Question: I am currently working on a personal project with pigpio and piscope on raspberry PI 4.
I try to simulate my TV remote by sending IR signal through an IR LED setup connected on and GND pin (setup is a simple IR LED with a 200 ohm resistor)
I searched on LIRC database my TV remote config file and I did not find it, but I found another one (MKJ40653802-TV) which is said to be working also for my TV which is a :
<URL>
also config file :
'''
begin remote
name MKJ40653802-TV
bits 16
flags SPACE_ENC|CONST_LENGTH
eps 30
aeps 100
header 9061 4473
one 591 1660
zero 591 521
ptrail 590
pre_data_bits 16
pre_data 0x20DF
gap 108029
toggle_bit_mask 0x0
begin codes
KEY_POWER 0x10EF # Was: power
'''
After reading LIRC documentation and explainations on how to contruct an IR signal, I managed to get my hands through a python script which create IR waveform to be fired through IR LED
<URL>
I simply changed the NEC protocol paramters to the values present in the config file.
Also my power on/off hex value is 0x20DF23DC (pre-data + command) that I convert to binary 32 bits :
00100000110111110010001111011100
my code below :
'''
#!/usr/bin/env python3
# Python IR transmitter
# Requires pigpio library
# Supports NEC, RC-5 and raw IR.
# Danijel Tudek, Aug 2016
import subprocess
import ctypes
import time
# This is the struct required by pigpio library.
# We store the individual pulses and their duration here. (In an array of these structs.)
class Pulses_struct(ctypes.Structure):
_fields_ = [("gpioOn", ctypes.c_uint32),
("gpioOff", ctypes.c_uint32),
("usDelay", ctypes.c_uint32)]
# Since both NEC and RC-5 protocols use the same method for generating waveform,
# it can be put in a separate class and called from both protocol's classes.
class Wave_generator():
def __init__(self,protocol):
self.protocol = protocol
MAX_PULSES = 12000 # from pigpio.h
Pulses_array = Pulses_struct * MAX_PULSES
self.pulses = Pulses_array()
self.pulse_count = 0
def add_pulse(self, gpioOn, gpioOff, usDelay):
self.pulses[self.pulse_count].gpioOn = gpioOn
self.pulses[self.pulse_count].gpioOff = gpioOff
self.pulses[self.pulse_count].usDelay = usDelay
self.pulse_count += 1
# Pull the specified output pin low
def zero(self, duration):
self.add_pulse(0, 1 << self.protocol.master.gpio_pin, duration)
# Protocol-agnostic square wave generator
def one(self, duration):
period_time = <PHONE>.0 / self.protocol.frequency
on_duration = int(round(period_time * self.protocol.duty_cycle))
off_duration = int(round(period_time * (1.0 - self.protocol.duty_cycle)))
total_periods = int(round(duration/period_time))
total_pulses = total_periods * 2
# Generate square wave on the specified output pin
for i in range(total_pulses):
if i % 2 == 0:
self.add_pulse(1 << self.protocol.master.gpio_pin, 0, on_duration)
else:
self.add_pulse(0, 1 << self.protocol.master.gpio_pin, off_duration)
# NEC protocol class
class NEC():
def __init__(self,
master,
frequency=38000,
duty_cycle=0.5,
leading_pulse_duration=9061,
leading_gap_duration=4473,
one_pulse_duration = 591,
one_gap_duration = 1660,
zero_pulse_duration = 591,
zero_gap_duration = 521,
trailing_pulse = [1, 590]):
self.master = master
self.wave_generator = Wave_generator(self)
self.frequency = frequency # in Hz, 38000 per specification
self.duty_cycle = duty_cycle # duty cycle of high state pulse
# Durations of high pulse and low "gap".
# The NEC protocol defines pulse and gap lengths, but we can never expect
# that any given TV will follow the protocol specification.
self.leading_pulse_duration = leading_pulse_duration # in microseconds, 9000 per specification
self.leading_gap_duration = leading_gap_duration # in microseconds, 4500 per specification
self.one_pulse_duration = one_pulse_duration # in microseconds, 562 per specification
self.one_gap_duration = one_gap_duration # in microseconds, 1686 per specification
self.zero_pulse_duration = zero_pulse_duration # in microseconds, 562 per specification
self.zero_gap_duration = zero_gap_duration # in microseconds, 562 per specification
self.trailing_pulse = trailing_pulse # trailing 562 microseconds pulse, some remotes send it, some don't
print("NEC protocol initialized")
# Send AGC burst before transmission
def send_agc(self):
print("Sending AGC burst")
self.wave_generator.one(self.leading_pulse_duration)
self.wave_generator.zero(self.leading_gap_duration)
# Trailing pulse is just a burst with the duration of standard pulse.
def send_trailing_pulse(self):
print("Sending trailing pulse")
self.wave_generator.one(self.trailing_pulse[1])
# This function is processing IR code. Leaves room for possible manipulation
# of the code before processing it.
def process_code(self, ircode):
if (self.leading_pulse_duration > 0) or (self.leading_gap_duration > 0):
self.send_agc()
for i in ircode:
if i == "0":
self.zero()
elif i == "1":
self.one()
else:
print("ERROR! Non-binary digit!")
return 1
if self.trailing_pulse[0] == 1:
self.send_trailing_pulse()
return 0
# Generate zero or one in NEC protocol
# Zero is represented by a pulse and a gap of the same length
def zero(self):
self.wave_generator.one(self.zero_pulse_duration)
self.wave_generator.zero(self.zero_gap_duration)
# One is represented by a pulse and a gap three times longer than the pulse
def one(self):
self.wave_generator.one(self.one_pulse_duration)
self.wave_generator.zero(self.one_gap_duration)
# RC-5 protocol class
# Note: start bits are not implemented here due to inconsistency between manufacturers.
# Simply provide them with the rest of the IR code.
class RC5():
def __init__(self,
master,
frequency=36000,
duty_cycle=0.33,
one_duration=889,
zero_duration=889):
self.master = master
self.wave_generator = Wave_generator(self)
self.frequency = frequency # in Hz, 36000 per specification
self.duty_cycle = duty_cycle # duty cycle of high state pulse
# Durations of high pulse and low "gap".
# Technically, they both should be the same in the RC-5 protocol, but we can never expect
# that any given TV will follow the protocol specification.
self.one_duration = one_duration # in microseconds, 889 per specification
self.zero_duration = zero_duration # in microseconds, 889 per specification
print("RC-5 protocol initialized")
# This function is processing IR code. Leaves room for possible manipulation
# of the code before processing it.
def process_code(self, ircode):
for i in ircode:
if i == "0":
self.zero()
elif i == "1":
self.one()
else:
print("ERROR! Non-binary digit!")
return 1
return 0
# Generate zero or one in RC-5 protocol
# Zero is represented by pulse-then-low signal
def zero(self):
self.wave_generator.one(self.zero_duration)
self.wave_generator.zero(self.zero_duration)
# One is represented by low-then-pulse signal
def one(self):
self.wave_generator.zero(self.one_duration)
self.wave_generator.one(self.one_duration)
# RAW IR ones and zeroes. Specify length for one and zero and simply bitbang the GPIO.
# The default values are valid for one tested remote which didn't fit in NEC or RC-5 specifications.
# It can also be used in case you don't want to bother with deciphering raw bytes from IR receiver:
# i.e. instead of trying to figure out the protocol, simply define bit lengths and send them all here.
class RAW():
def __init__(self,
master,
frequency=36000,
duty_cycle=0.33,
one_duration=520,
zero_duration=520):
self.master = master
self.wave_generator = Wave_generator(self)
self.frequency = frequency # in Hz
self.duty_cycle = duty_cycle # duty cycle of high state pulse
self.one_duration = one_duration # in microseconds
self.zero_duration = zero_duration # in microseconds
def process_code(self, ircode):
for i in ircode:
if i == "0":
self.zero()
elif i == "1":
self.one()
else:
print("ERROR! Non-binary digit!")
return 1
return 0
# Generate raw zero or one.
# Zero is represented by low (no signal) for a specified duration.
def zero(self):
self.wave_generator.zero(self.zero_duration)
# One is represented by pulse for a specified duration.
def one(self):
self.wave_generator.one(self.one_duration)
class IR():
def __init__(self, gpio_pin, protocol, protocol_config):
print("Starting IR")
print("Loading libpigpio.so")
self.pigpio = ctypes.CDLL('libpigpio.so')
print("Initializing pigpio")
PI_OUTPUT = 1 # from pigpio.h
self.pigpio.gpioInitialise()
subprocess.Popen('piscope', shell=True)
time.sleep(1)
self.gpio_pin = gpio_pin
print("Configuring pin %d as output" % self.gpio_pin)
self.pigpio.gpioSetMode(self.gpio_pin, PI_OUTPUT) # pin 17 is used in LIRC by default
print("Initializing protocol")
if protocol == "NEC":
self.protocol = NEC(self, **protocol_config)
elif protocol == "RC-5":
self.protocol = RC5(self, **protocol_config)
elif protocol == "RAW":
self.protocol = RAW(self, **protocol_config)
else:
print("Protocol not specified! Exiting...")
return 1
print("IR ready")
# send_code takes care of sending the processed IR code to pigpio.
# IR code itself is processed and converted to pigpio structs by protocol's classes.
def send_code(self, ircode):
print("Processing IR code: %s" % ircode)
code = self.protocol.process_code(ircode)
if code != 0:
print("Error in processing IR code!")
return 1
clear = self.pigpio.gpioWaveClear()
print(clear)
if clear != 0:
print("Error in clearing wave!")
return 1
pulses = self.pigpio.gpioWaveAddGeneric(self.protocol.wave_generator.pulse_count, self.protocol.wave_generator.pulses)
if pulses < 0:
print("Error in adding wave!")
return 1
wave_id = self.pigpio.gpioWaveCreate()
# Unlike the C implementation, in Python the wave_id seems to always be 0.
if wave_id >= 0:
print("Sending wave...")
result = self.pigpio.gpioWaveTxSend(wave_id, 0)
if result >= 0:
print("Success! (result: %d)" % result)
else:
print("Error! (result: %d)" % result)
return 1
else:
print("Error creating wave: %d" % wave_id)
return 1
while self.pigpio.gpioWaveTxBusy():
time.sleep(0.1)
print("Deleting wave")
self.pigpio.gpioWaveDelete(wave_id)
print("Terminating pigpio")
self.pigpio.gpioTerminate()
# Simply define the GPIO pin, protocol (NEC, RC-5 or RAW) and
# override the protocol defaults with the dictionary if required.
# Provide the IR code to the send_code() method.
# An example is given below.
if __name__ == "__main__":
protocol = "NEC"
gpio_pin = 23
protocol_config = dict(one_pulse_duration = 591,
zero_pulse_duration = 591)
ir = IR(gpio_pin, protocol, protocol_config)
ir.send_code("00100000110111110001000011101111")
print("Exiting IR")
'''
When launching the script it's working, I can see the IR LED blinking through phone cam and also I see the waveform generating through piscope :

Everything looks correct to me but I don't know why it's not powering on my TV...
Could you please help me with this problem ? I don't know if I missed something or if I am using the wrong TV code...
Thanks a lot !
I tried other remote code, I tried the toggle-bit-mask on the first bit (toggle_bit_mask = 0x0)
I tried other codes (on and off) from this page :
<URL>
with no success
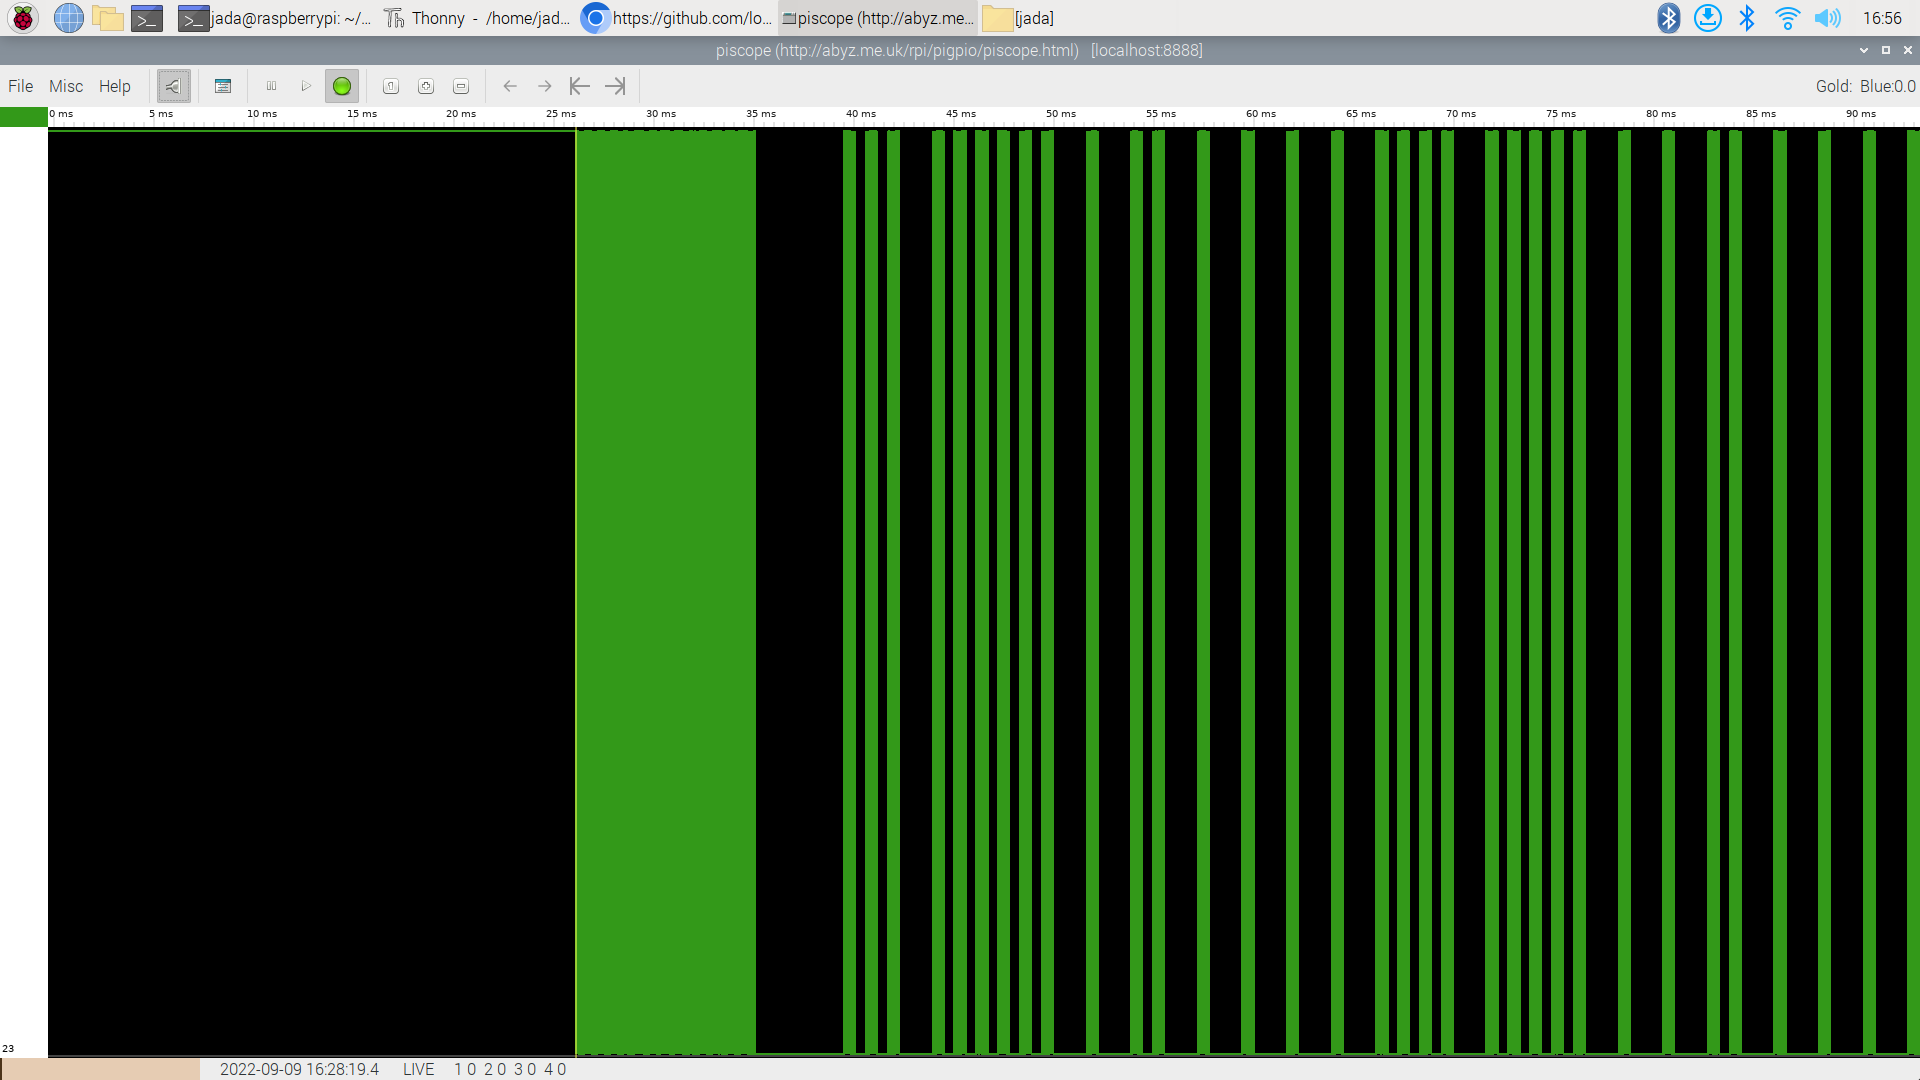
Answer: It's working.
I just had to get close to tv (less than 1 meter away).
So I am reviewing my LED setup adding a transistor.
As seen online it should be working from longer distances...